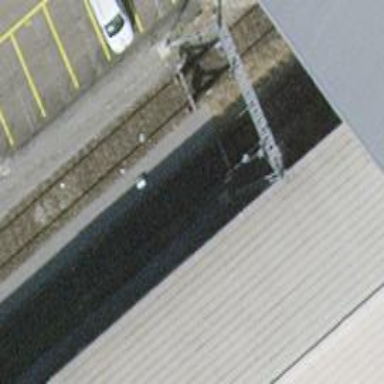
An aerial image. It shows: Railway buffer stop.